Field crop: tomato
Growth stage: 2
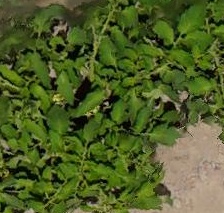
Species: tomato